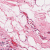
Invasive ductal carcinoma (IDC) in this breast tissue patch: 1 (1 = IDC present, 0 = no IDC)